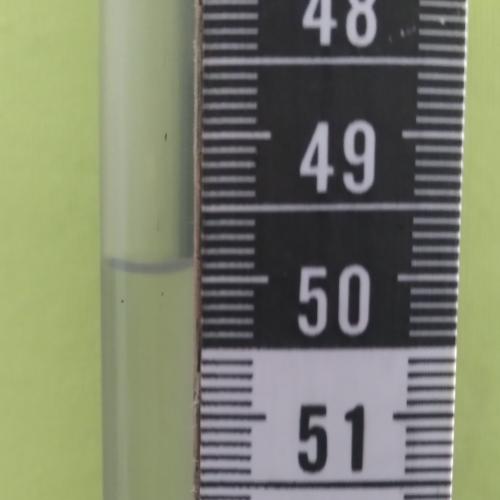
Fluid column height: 49.9 cm